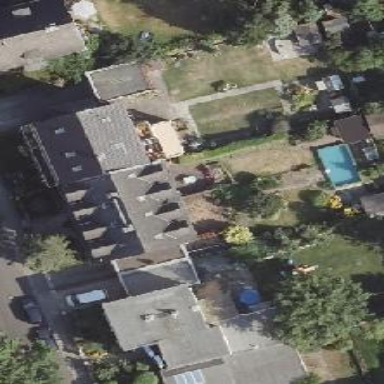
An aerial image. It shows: Semi-detached house.